Question: is there any way I can add a dropdown with number of product per page on the category page in WooCommerce. Like the dropdown contain the number 10,20,30 and when any option is selected that number of product load. Check the attached image fro reference.

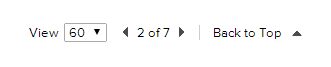
Answer: There is a plugin called <URL> that can do that.
- - -